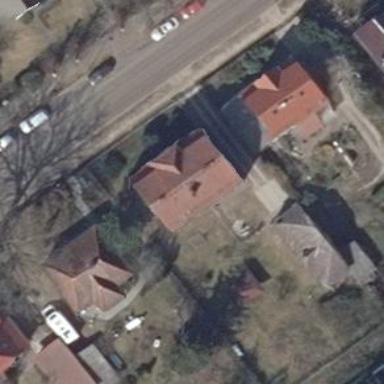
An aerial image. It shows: Residential building.